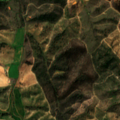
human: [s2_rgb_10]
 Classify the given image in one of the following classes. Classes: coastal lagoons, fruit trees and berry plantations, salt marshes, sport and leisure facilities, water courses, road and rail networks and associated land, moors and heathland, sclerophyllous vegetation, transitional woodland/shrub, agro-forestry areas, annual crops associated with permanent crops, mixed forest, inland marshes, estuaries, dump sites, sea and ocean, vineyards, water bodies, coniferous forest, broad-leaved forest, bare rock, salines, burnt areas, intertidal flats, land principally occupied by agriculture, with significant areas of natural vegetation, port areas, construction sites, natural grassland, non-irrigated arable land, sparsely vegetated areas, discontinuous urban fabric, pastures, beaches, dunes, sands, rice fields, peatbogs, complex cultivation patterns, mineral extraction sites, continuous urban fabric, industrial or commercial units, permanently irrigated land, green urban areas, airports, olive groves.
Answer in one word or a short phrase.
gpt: land principally occupied by agriculture, with significant areas of natural vegetation, broad-leaved forest, transitional woodland/shrub